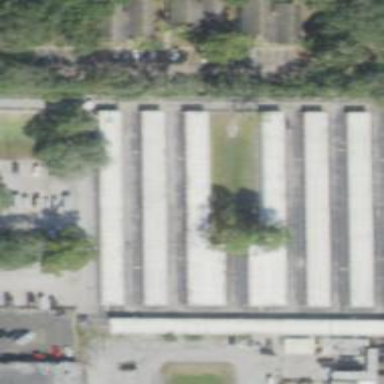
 known as Public Storage according to Wikipedia."